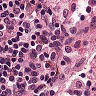
Metastatic tissue present: no